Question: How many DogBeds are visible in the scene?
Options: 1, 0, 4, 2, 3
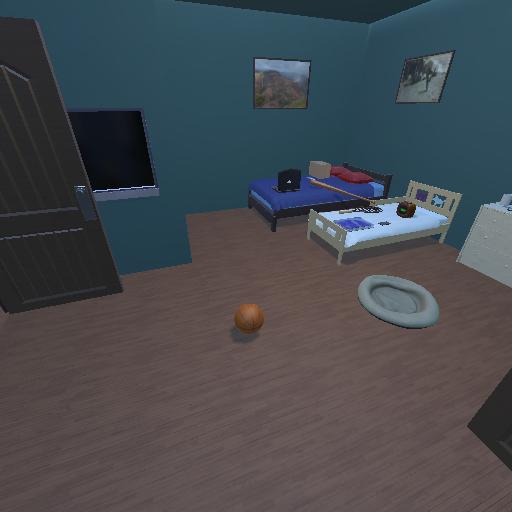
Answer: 1